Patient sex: M
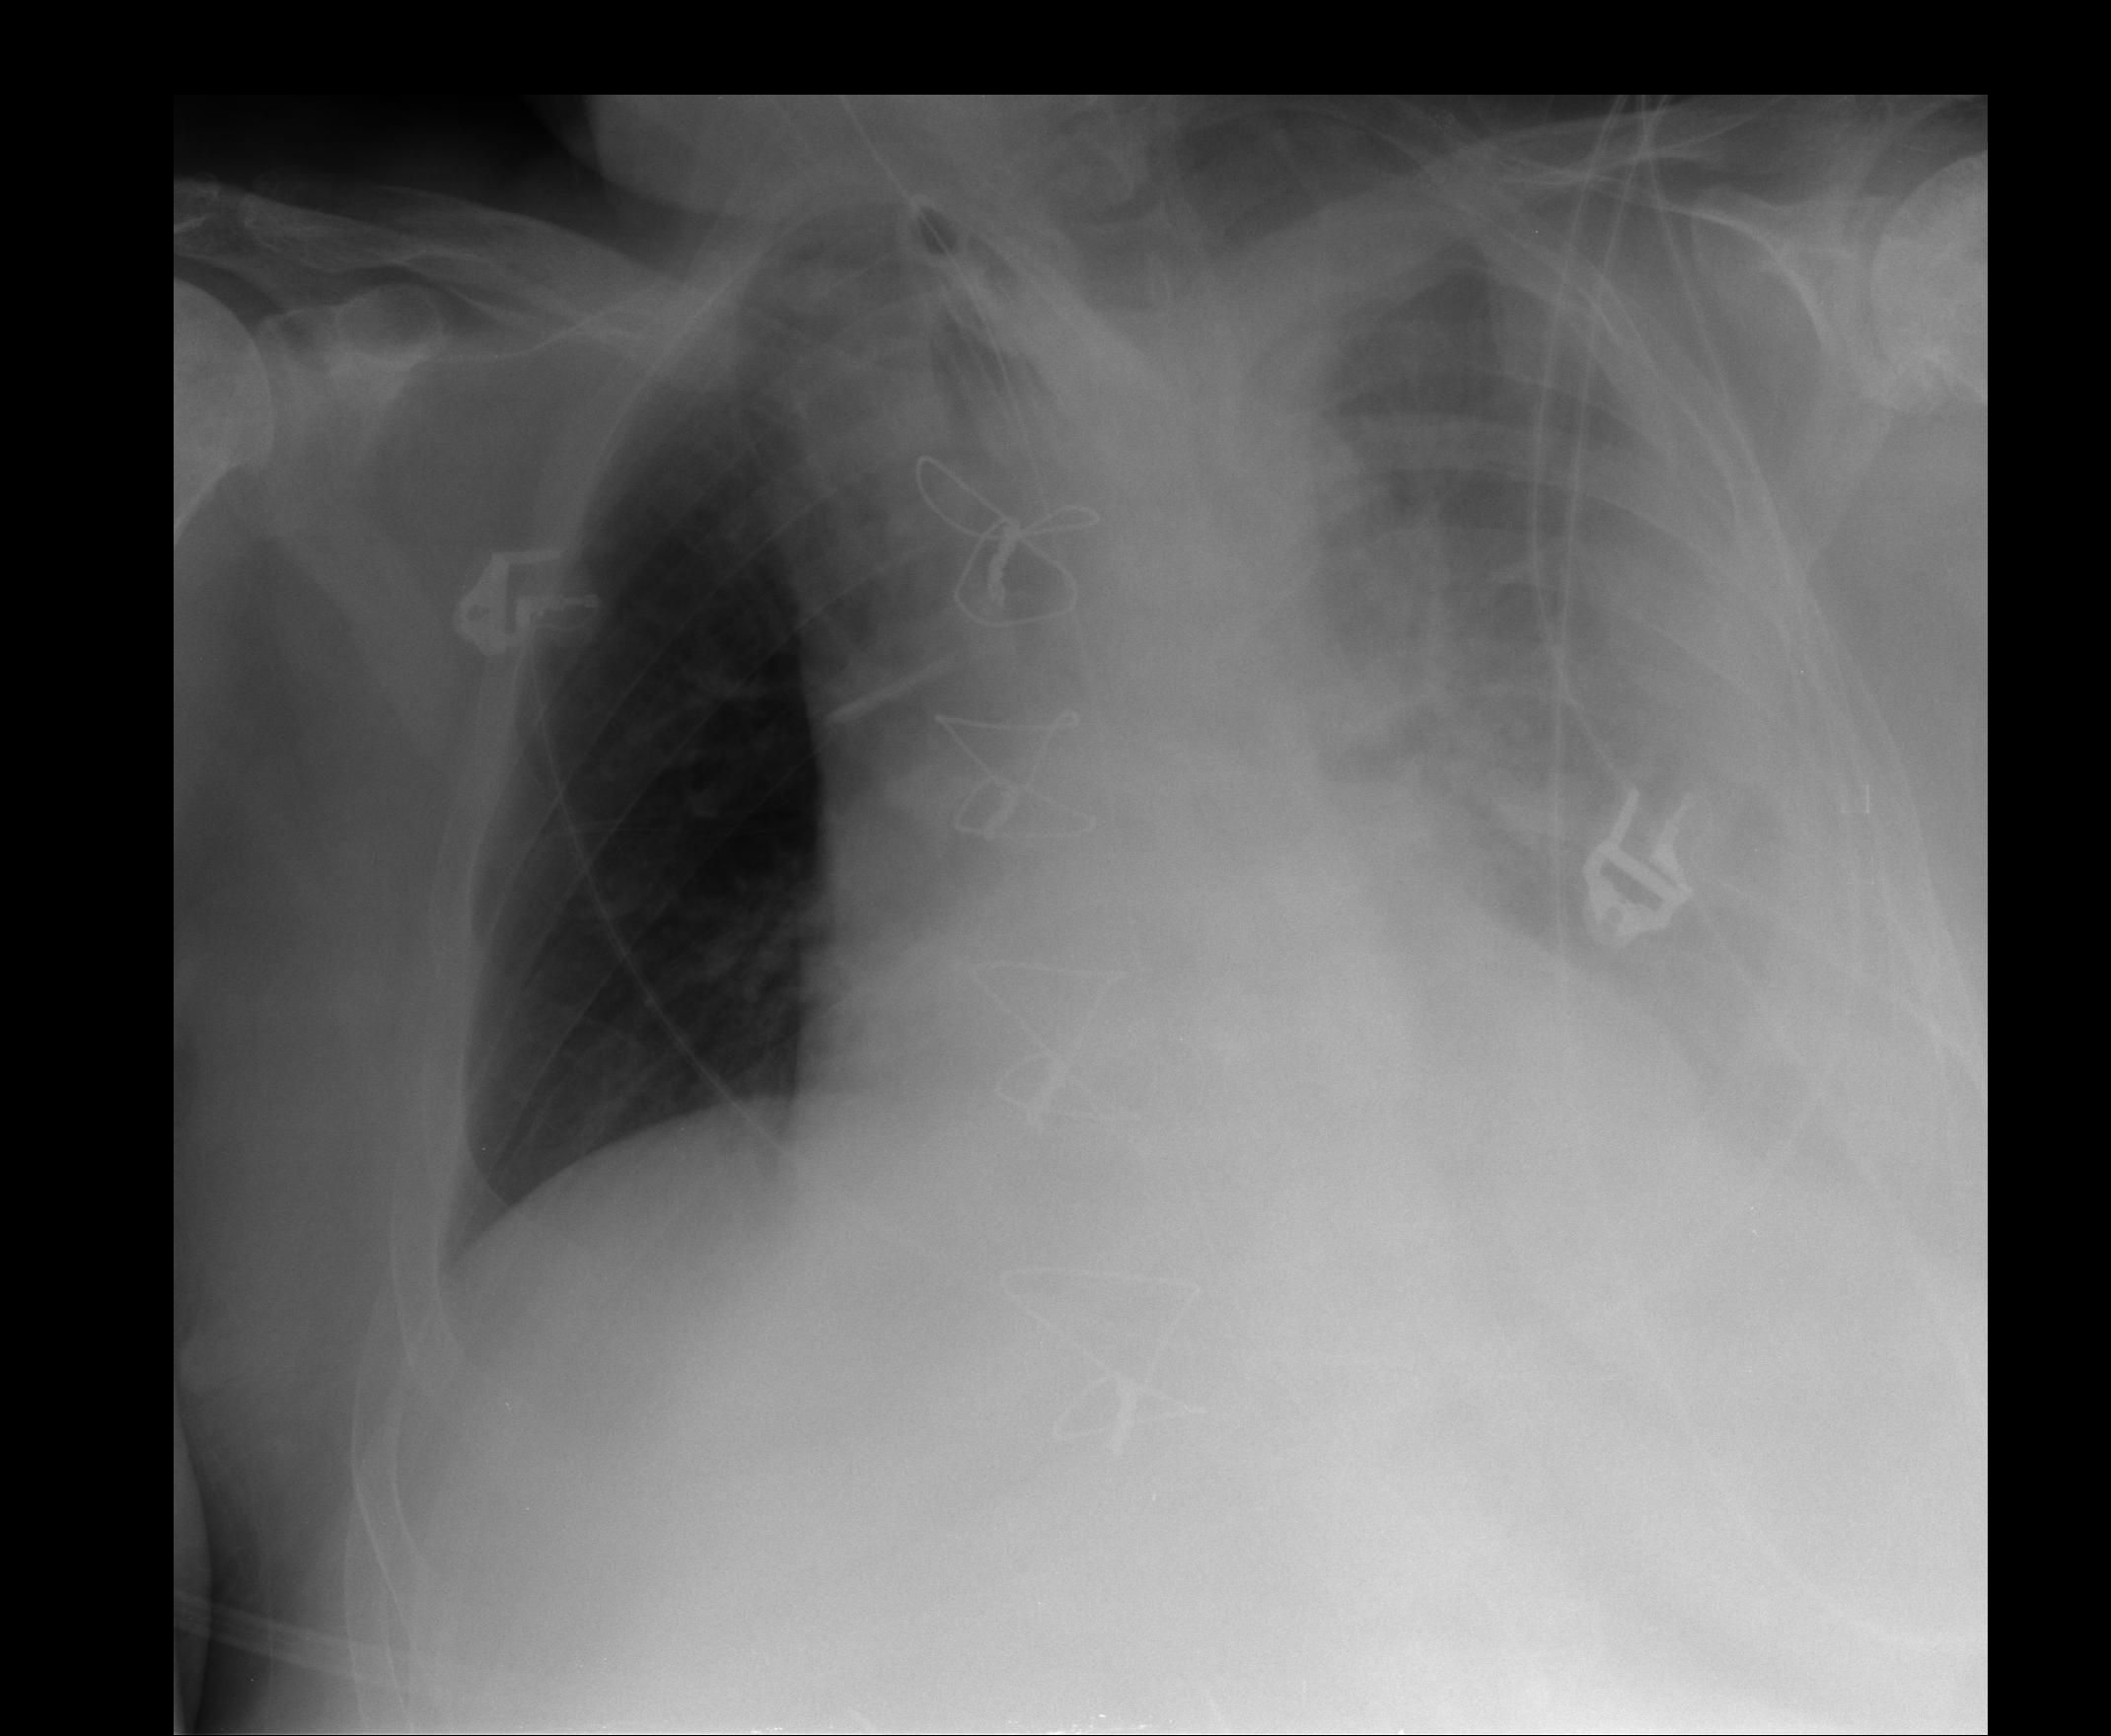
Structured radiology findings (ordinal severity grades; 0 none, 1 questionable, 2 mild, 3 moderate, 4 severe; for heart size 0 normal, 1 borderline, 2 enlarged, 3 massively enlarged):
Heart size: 2
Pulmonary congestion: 1
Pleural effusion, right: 0
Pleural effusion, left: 3
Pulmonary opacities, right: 0
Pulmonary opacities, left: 2
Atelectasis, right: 2
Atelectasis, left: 2